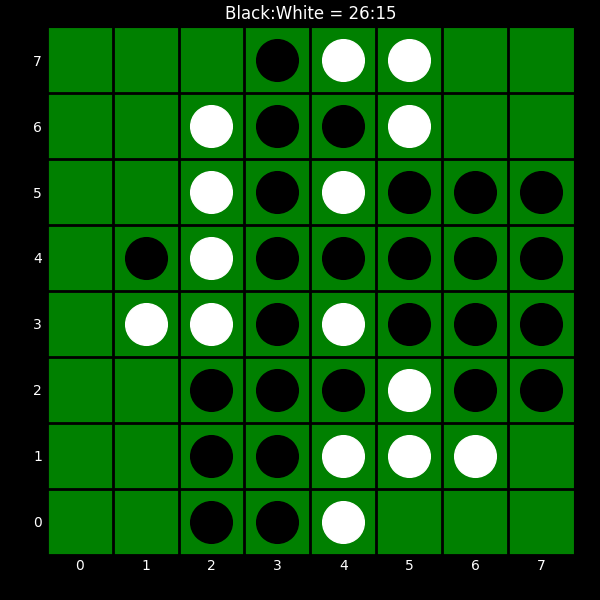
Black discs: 26
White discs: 15